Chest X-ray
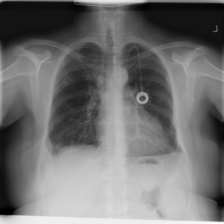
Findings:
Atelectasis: negative
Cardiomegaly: negative
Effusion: positive
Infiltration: negative
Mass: negative
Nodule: negative
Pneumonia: negative
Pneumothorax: negative
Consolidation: negative
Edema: negative
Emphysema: negative
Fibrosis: negative
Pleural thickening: negative
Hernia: negative